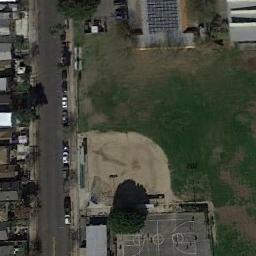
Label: baseball_diamond